Field crop: tomato
Growth stage: 2
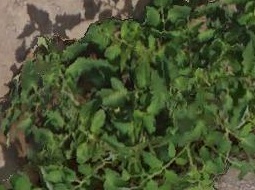
Species: tomato